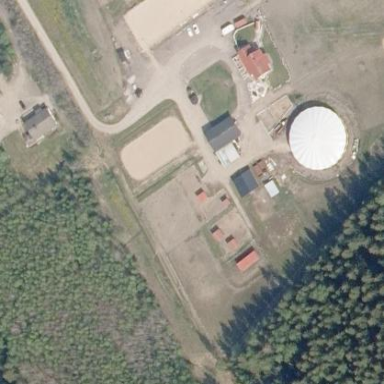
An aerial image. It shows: Commercial property used as riding school.